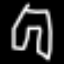
Label: pants